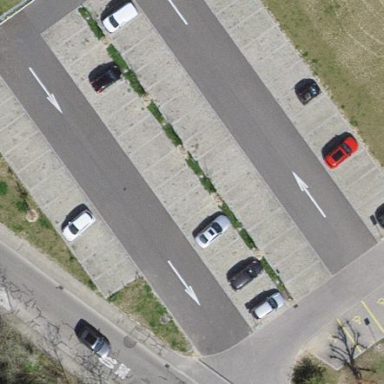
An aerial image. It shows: Parking area with asphalt surface.